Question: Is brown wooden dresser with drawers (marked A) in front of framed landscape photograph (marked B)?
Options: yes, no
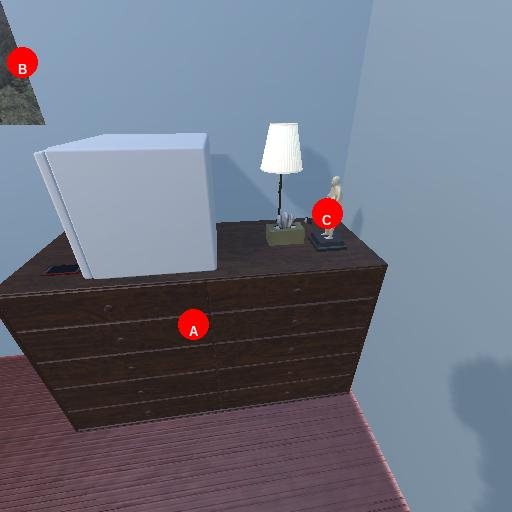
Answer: yes